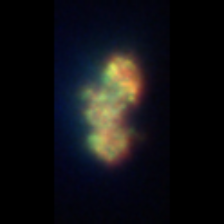
Taxon: Unknown_detritus
Group: Unknown